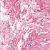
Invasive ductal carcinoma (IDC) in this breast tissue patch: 0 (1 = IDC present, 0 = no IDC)